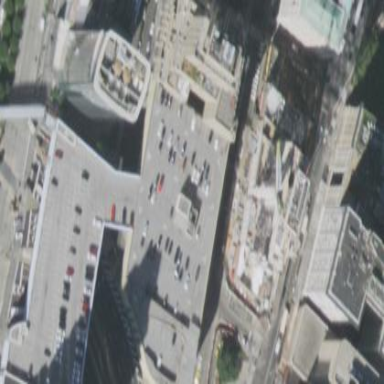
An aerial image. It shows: The building has flat concrete roof.